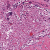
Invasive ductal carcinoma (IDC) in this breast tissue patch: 0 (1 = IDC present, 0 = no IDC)